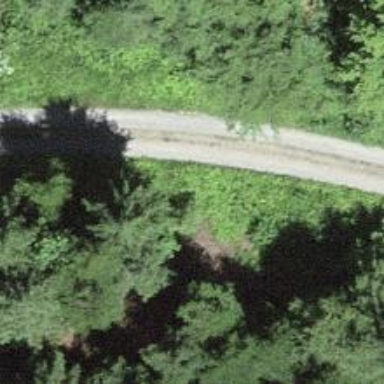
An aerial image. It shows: Gravel track.